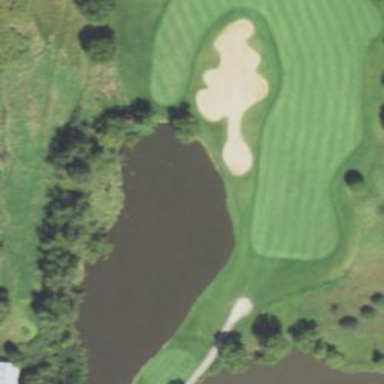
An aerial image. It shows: Picturesque pond acting as water hazard on golf course.